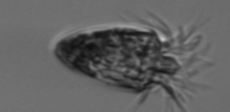
Label: Strombidium_tintinnodes